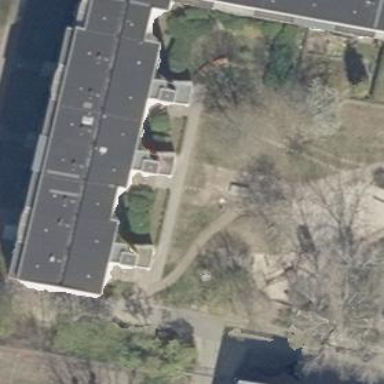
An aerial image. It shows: Apartment building with flat roof.